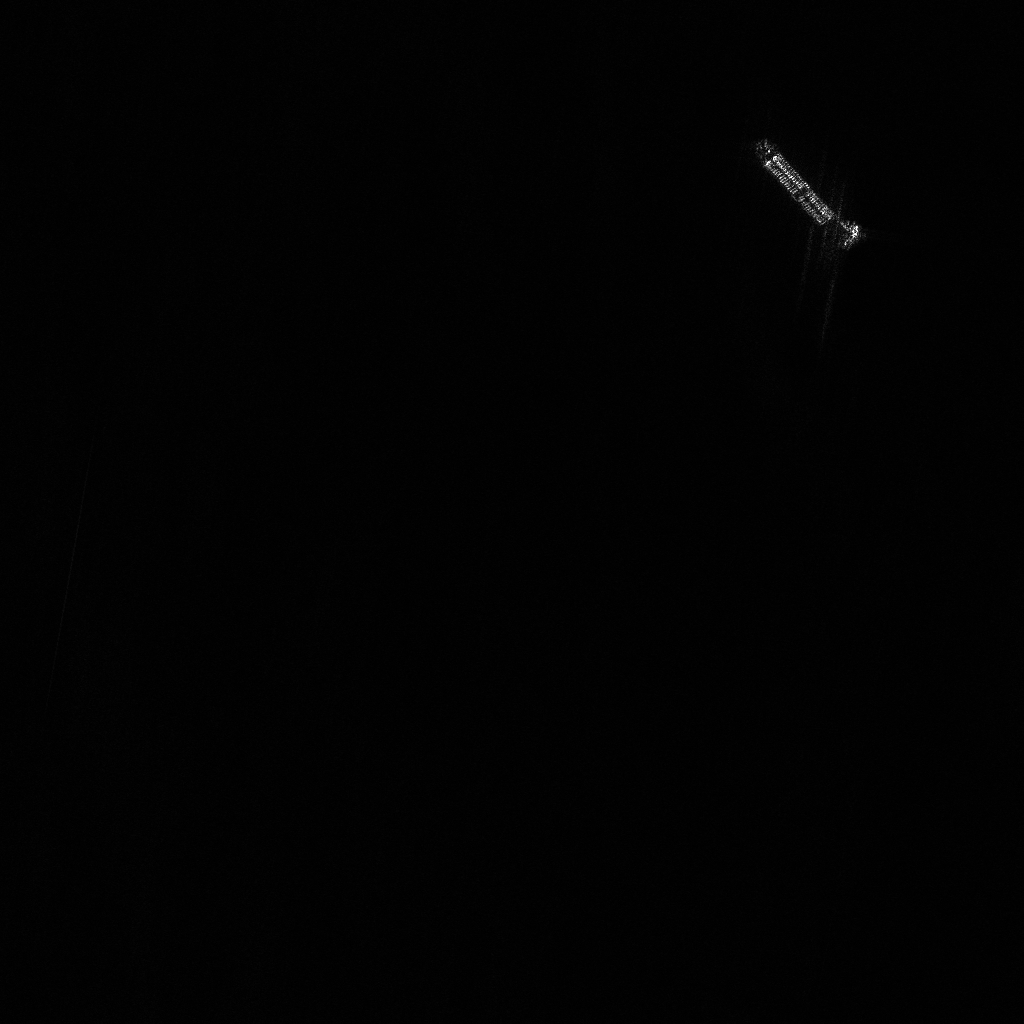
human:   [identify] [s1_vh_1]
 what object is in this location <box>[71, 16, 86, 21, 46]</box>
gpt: <ref>1 large cell-container at the top right</ref>